Question: I'd like to capture the output of the following plot to a variable containing a bitmap, in R:
'''
require(stats)
plot(sin, -pi, 2*pi) # see ?plot.function
'''

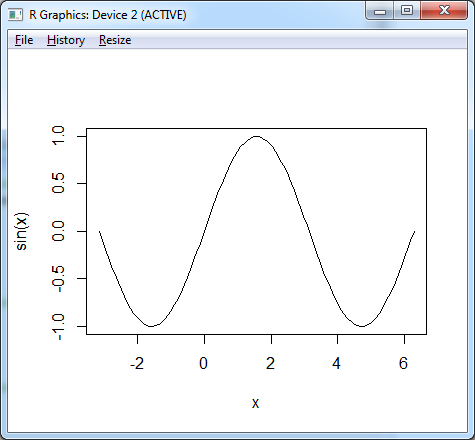
Answer: This saves a bitmap file on the harddrive:
'''
bmp("spam.bmp")
plot(sin, -pi, 2*pi)
dev.off()
'''
Googling 'R save bitmap' get's you this answer.